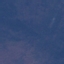
Label: HerbaceousVegetation